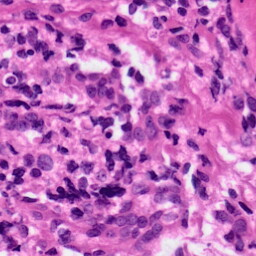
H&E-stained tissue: Ovarian